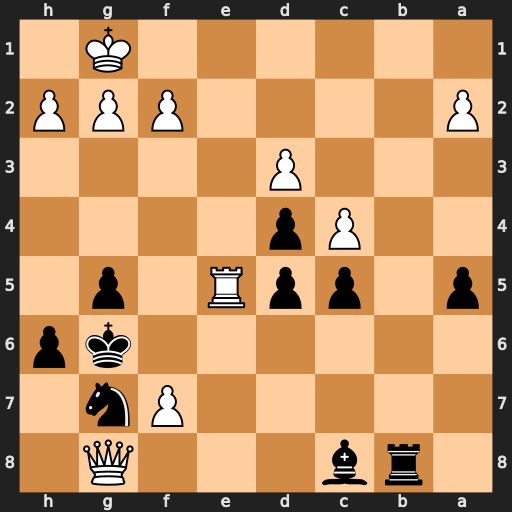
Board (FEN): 1rb3Q1/5Pn1/6kp/p1ppR1p1/2Pp4/3P4/P4PPP/6K1
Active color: b
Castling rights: -
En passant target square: -
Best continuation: Rb1+ Re1 Rxe1#